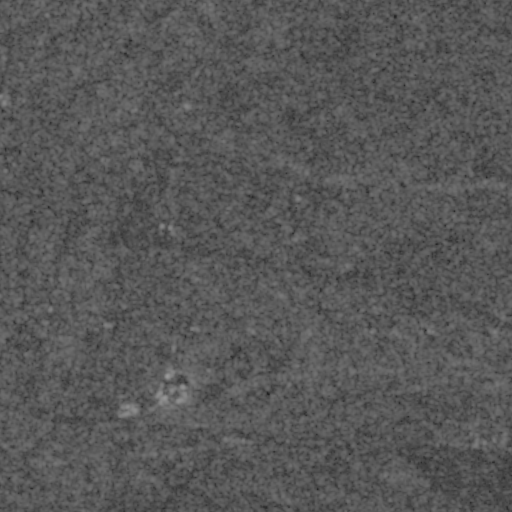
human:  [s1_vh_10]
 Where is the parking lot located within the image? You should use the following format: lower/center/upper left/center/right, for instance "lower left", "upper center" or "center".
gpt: The parking lot is located in the lower right of the image.
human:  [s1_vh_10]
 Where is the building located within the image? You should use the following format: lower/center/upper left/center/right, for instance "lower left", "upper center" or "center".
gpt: There is no building in the image.

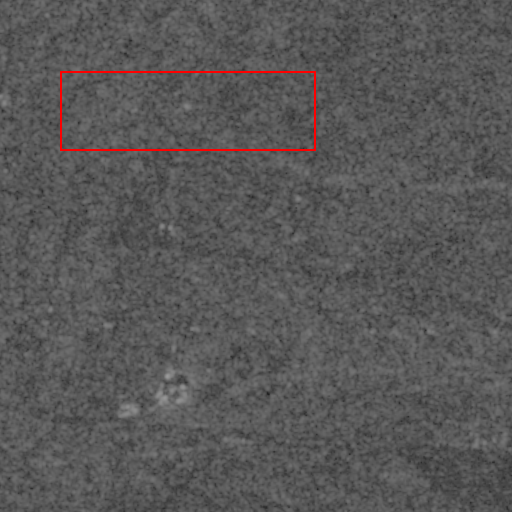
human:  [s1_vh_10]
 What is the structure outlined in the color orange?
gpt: There is no orange outline.
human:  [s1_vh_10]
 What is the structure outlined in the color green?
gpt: There is no structure outlined in green.